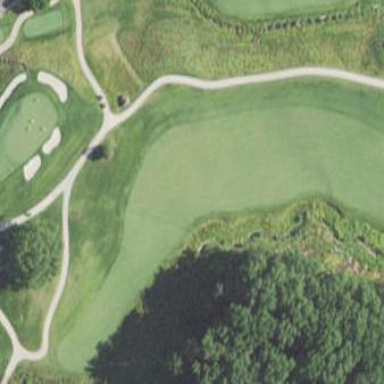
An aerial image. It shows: Golf fairway surrounded by grass.